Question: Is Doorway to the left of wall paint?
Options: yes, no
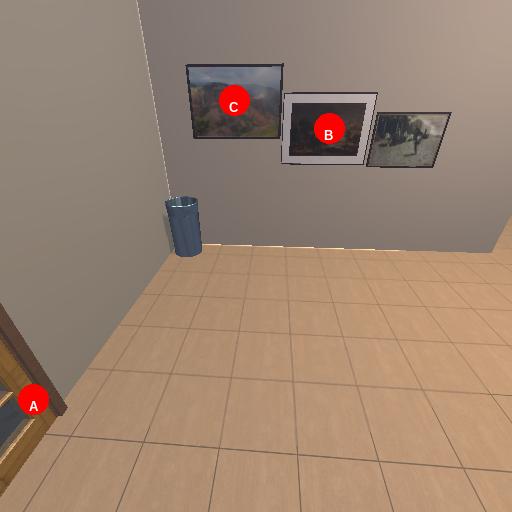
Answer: yes